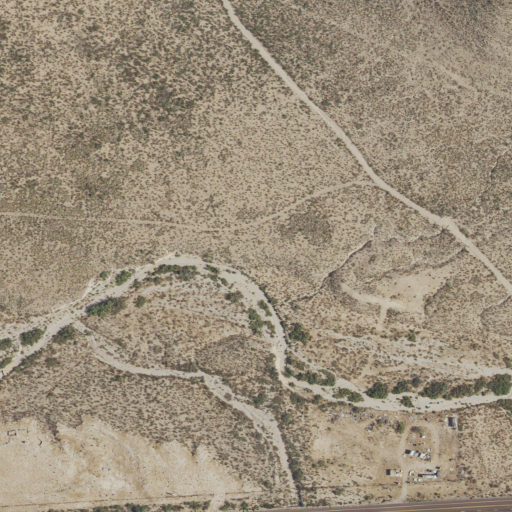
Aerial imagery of valley in Texas named Pow Wow Canyon containing shrub, grassland, low intensity development, open development, and medium intensity development